Question: This question has been stuck on my mind for a while, and im wondering if im missing a method or something.Im trying to figure out how i can get an imageview in Android Studio(IDE) to move in the direction of its rotation, though this image probably best explains my question
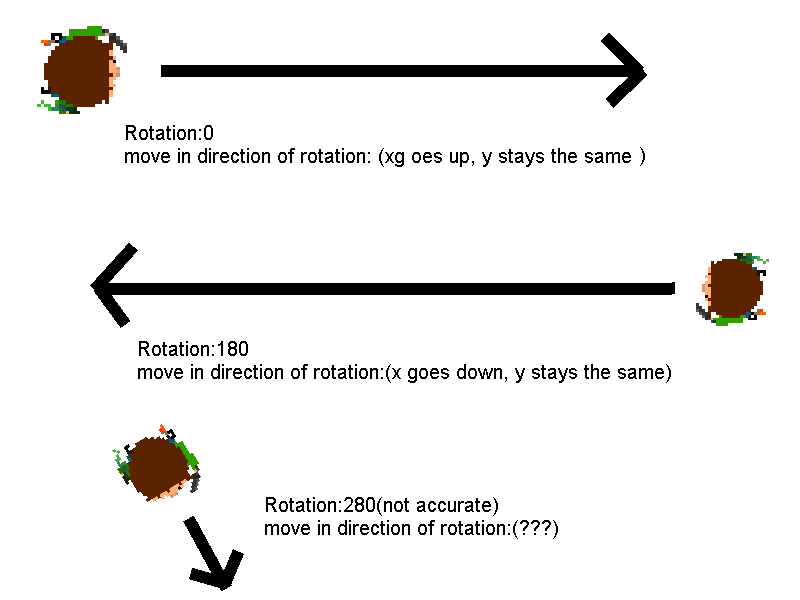
Answer: So I found out how to do it with the help of some links and i formulated my own solution.
First, I calculate how much I am adding/subtracting from the image's x and y using its current rotation with some Trig. The ratio between the two is what gives the effect of moving in the direction.
'''
final double rise = Math.toDegrees( Math.sin(toRadians(YOU.getRotation())) )*SPEED;
final double run = Math.toDegrees( Math.cos(toRadians(YOU.getRotation())) )*SPEED;
'''
Then, I use a timed loop and add the set x and y
'''
(new Thread(new Runnable()
{
@Override
public void run()
{
for (int x=0; x<600; x++) {
try {
Thread.sleep(6);
runOnUiThread(new Runnable() thread
{
@Override
public void run() {
YOU.setX((float) (YOU.getX() + run)); //pay attention here
YOU.setY((float) (YOU.getY() + rise));//pay attention here
}
});
} catch (InterruptedException e) {
// ooops
}
}
}
})).start();
}
'''
Notice how I use a for loop with a bunch other code, It should be noted that this isnt neccesary, but I use it for my specific needs. You can put a while loop instead of a for loop if u want but this part
'''
YOU.setX((float) (YOU.getX() + run));
YOU.setY((float) (YOU.getY() + rise));
'''
is the code that adds/subtracts your x and y.
Also, the variable 'SPEED' in the declaration of 'rise' and 'run' is set to 0.02 (not shown here) because I add x and y through a loop that makes it look much smoother. The greater the number here the farther itl go (per time u add) but it doesnt affect the accuracy of angle forward. Though I'd reccomend putting at least a filler number there.
Here is my original code all in one place in case you need it.
'''
public void moveloop(){
final double rise = Math.toDegrees( Math.sin(toRadians(YOU.getRotation())) )*SPEED;
final double run = Math.toDegrees( Math.cos(toRadians(YOU.getRotation())) )*SPEED;
(new Thread(new Runnable()
{
@Override
public void run()
{
for (int x=0; x<600; x++) {
try {
Thread.sleep(6);
runOnUiThread(new Runnable() thread
{
@Override
public void run() {
YOU.setX((float) (YOU.getX() + run));
YOU.setY((float) (YOU.getY() + rise));
}
});
} catch (InterruptedException e) {
// ooops
}
}
}
})).start();
}
'''
Helpful links:
<URL>
<URL>